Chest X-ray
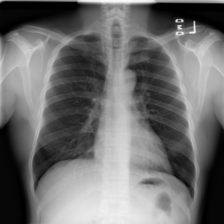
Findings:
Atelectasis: negative
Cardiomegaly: negative
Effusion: negative
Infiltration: negative
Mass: negative
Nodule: negative
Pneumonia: negative
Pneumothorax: negative
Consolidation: negative
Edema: negative
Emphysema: negative
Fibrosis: negative
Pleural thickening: negative
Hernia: negative